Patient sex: M
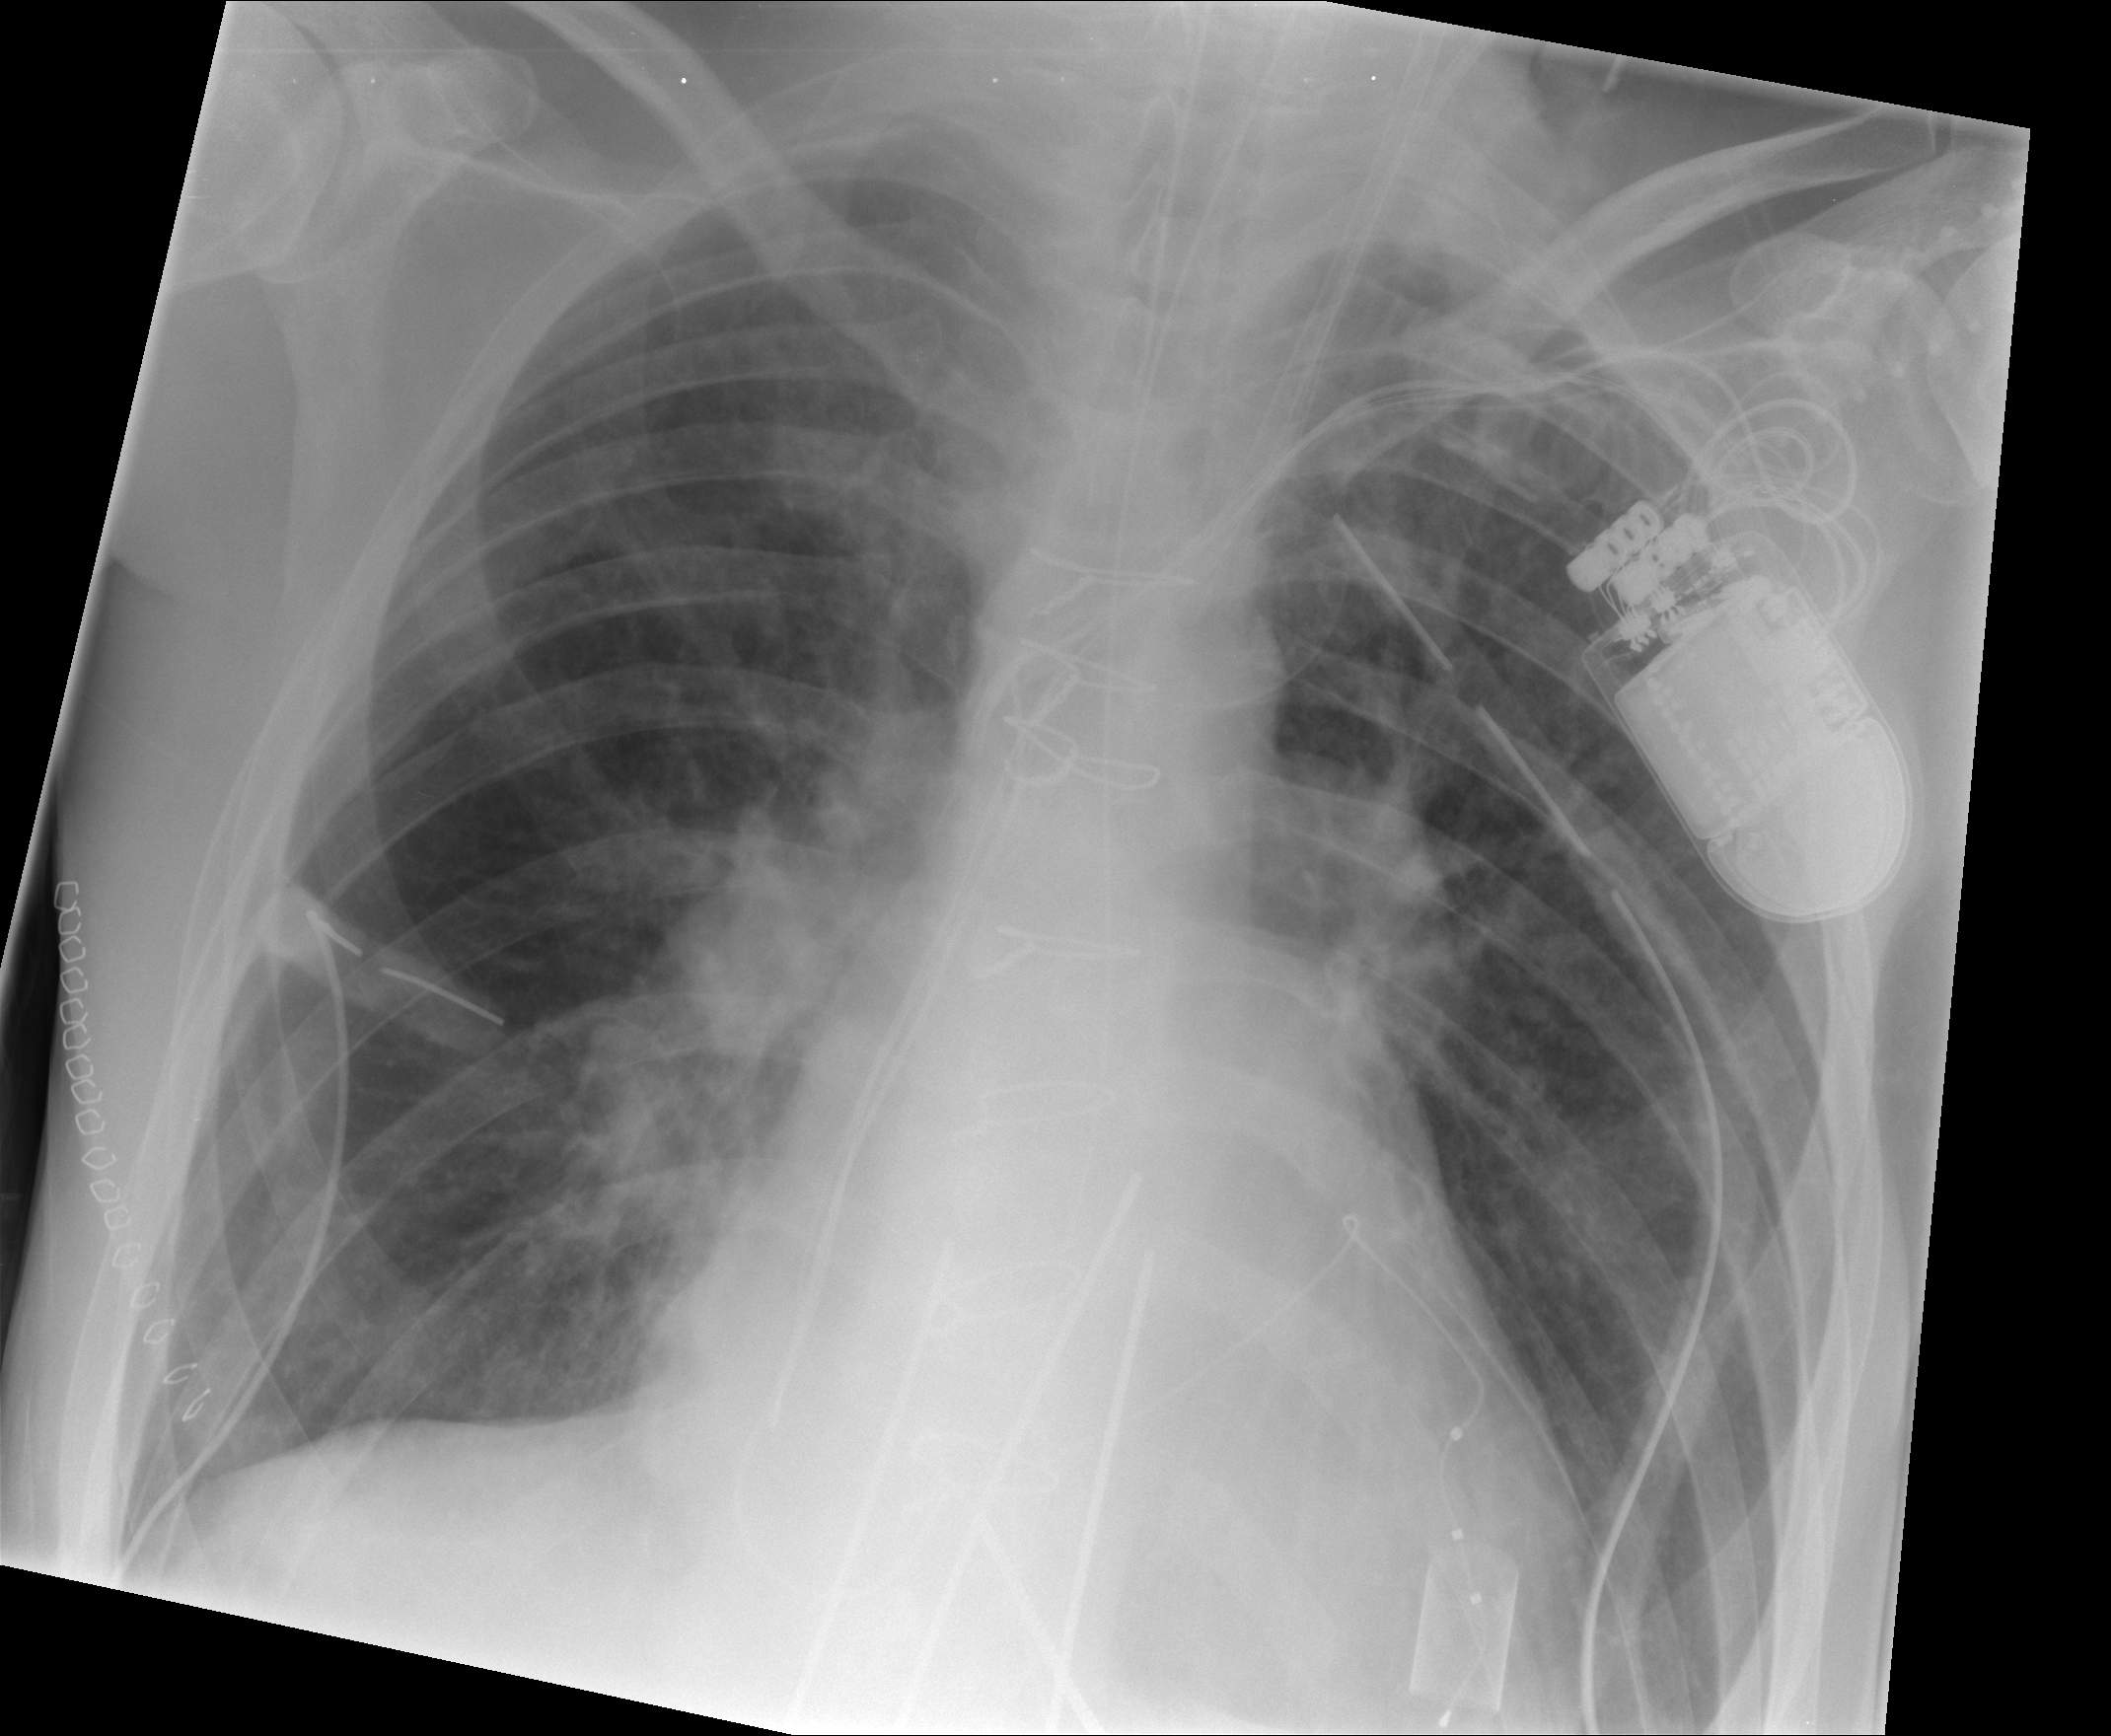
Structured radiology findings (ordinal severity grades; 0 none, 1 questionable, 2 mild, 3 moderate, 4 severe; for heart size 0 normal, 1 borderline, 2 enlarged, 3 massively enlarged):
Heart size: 2
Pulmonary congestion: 1
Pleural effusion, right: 0
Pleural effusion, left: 0
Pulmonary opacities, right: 0
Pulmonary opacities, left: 0
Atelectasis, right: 0
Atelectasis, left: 0